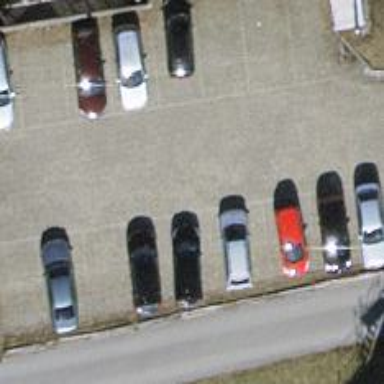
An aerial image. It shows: Parking area with surface.